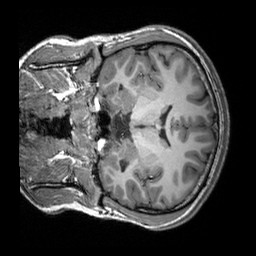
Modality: T1w
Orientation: coronal
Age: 19
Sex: male
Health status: healthy
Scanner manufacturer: siemens
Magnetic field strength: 3 T
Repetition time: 2.3 s
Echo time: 0.00303 s